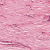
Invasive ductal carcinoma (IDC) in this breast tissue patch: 1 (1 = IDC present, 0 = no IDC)